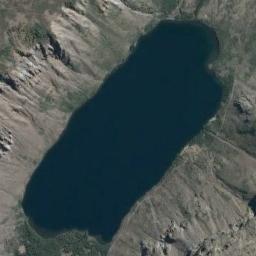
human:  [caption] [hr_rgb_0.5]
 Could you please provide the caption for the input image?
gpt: The lake in the picture is not large .

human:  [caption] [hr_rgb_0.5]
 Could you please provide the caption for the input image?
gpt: The lake lies in a wasteland and the water is dark blue .

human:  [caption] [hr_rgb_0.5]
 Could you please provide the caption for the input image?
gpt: An almost rectangular blue lake surrounded by mountains with sparse green vegetation .

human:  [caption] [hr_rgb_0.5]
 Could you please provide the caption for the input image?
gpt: The ground is uneven around the lake .

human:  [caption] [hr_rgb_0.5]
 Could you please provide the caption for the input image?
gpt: There are bare land and some meadows around the green lake .